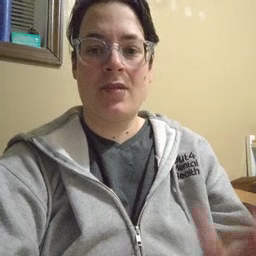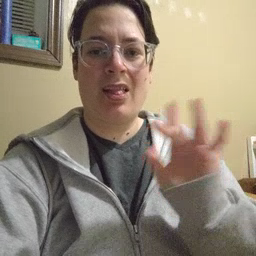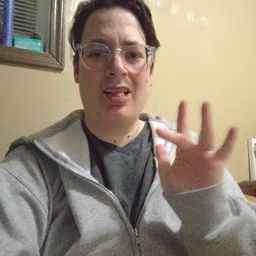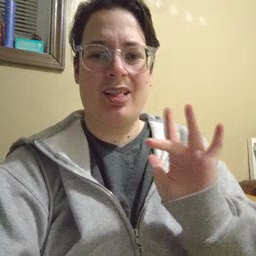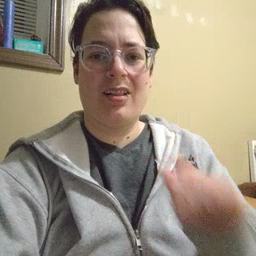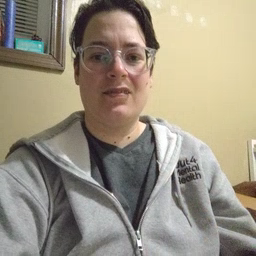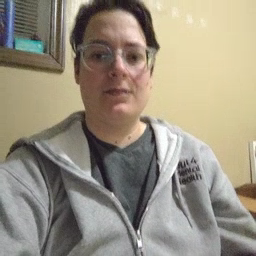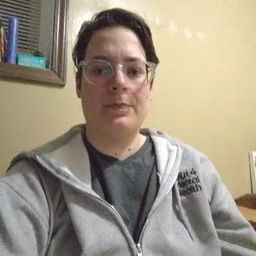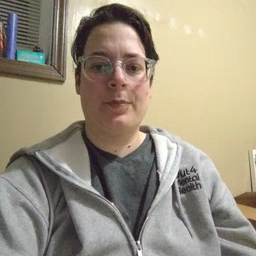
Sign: yucky